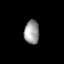
Tissue: lung
Cell type: Endothelial cells
Senescence score: 0.1265
Nuclear area (px): 347
Mean DAPI intensity: 155.17